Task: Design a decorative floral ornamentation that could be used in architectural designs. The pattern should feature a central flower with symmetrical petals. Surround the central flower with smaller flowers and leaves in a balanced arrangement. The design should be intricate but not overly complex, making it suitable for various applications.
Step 243:
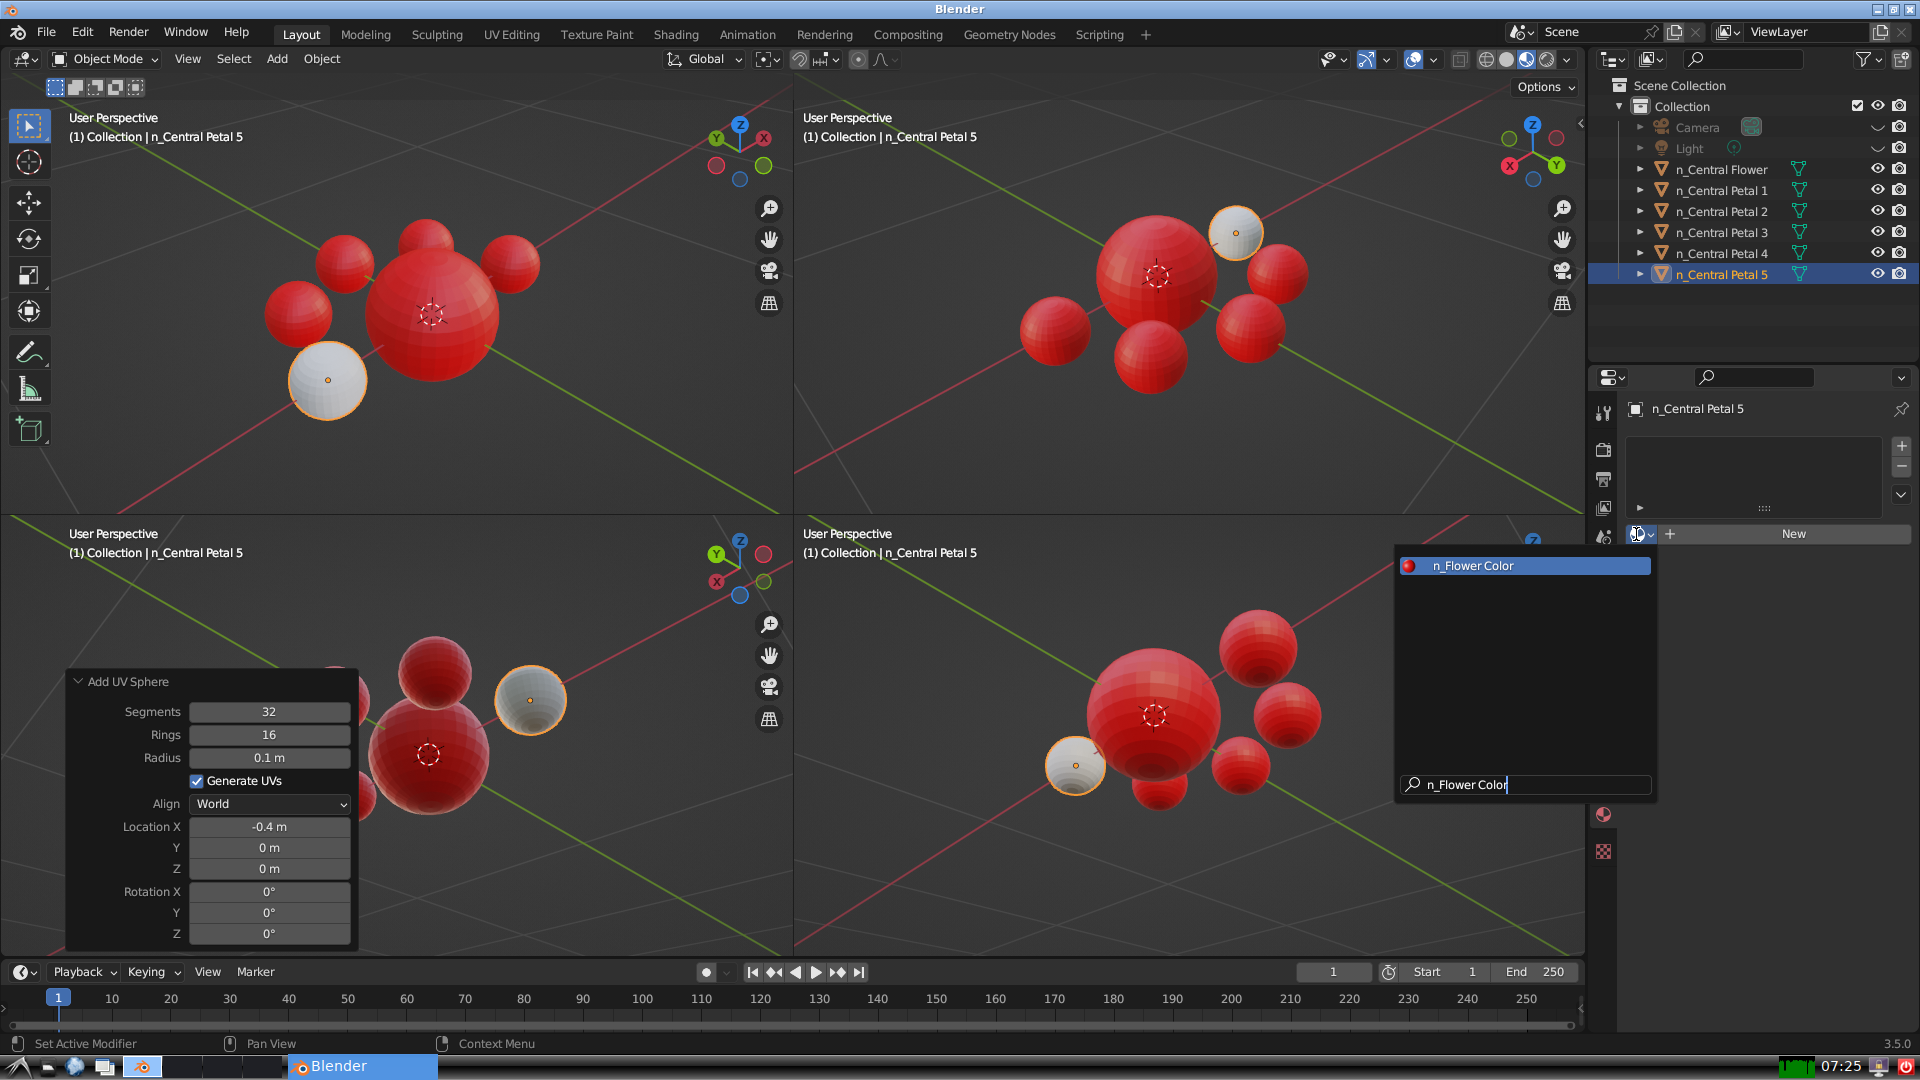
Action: {"key_press": ['Return']}